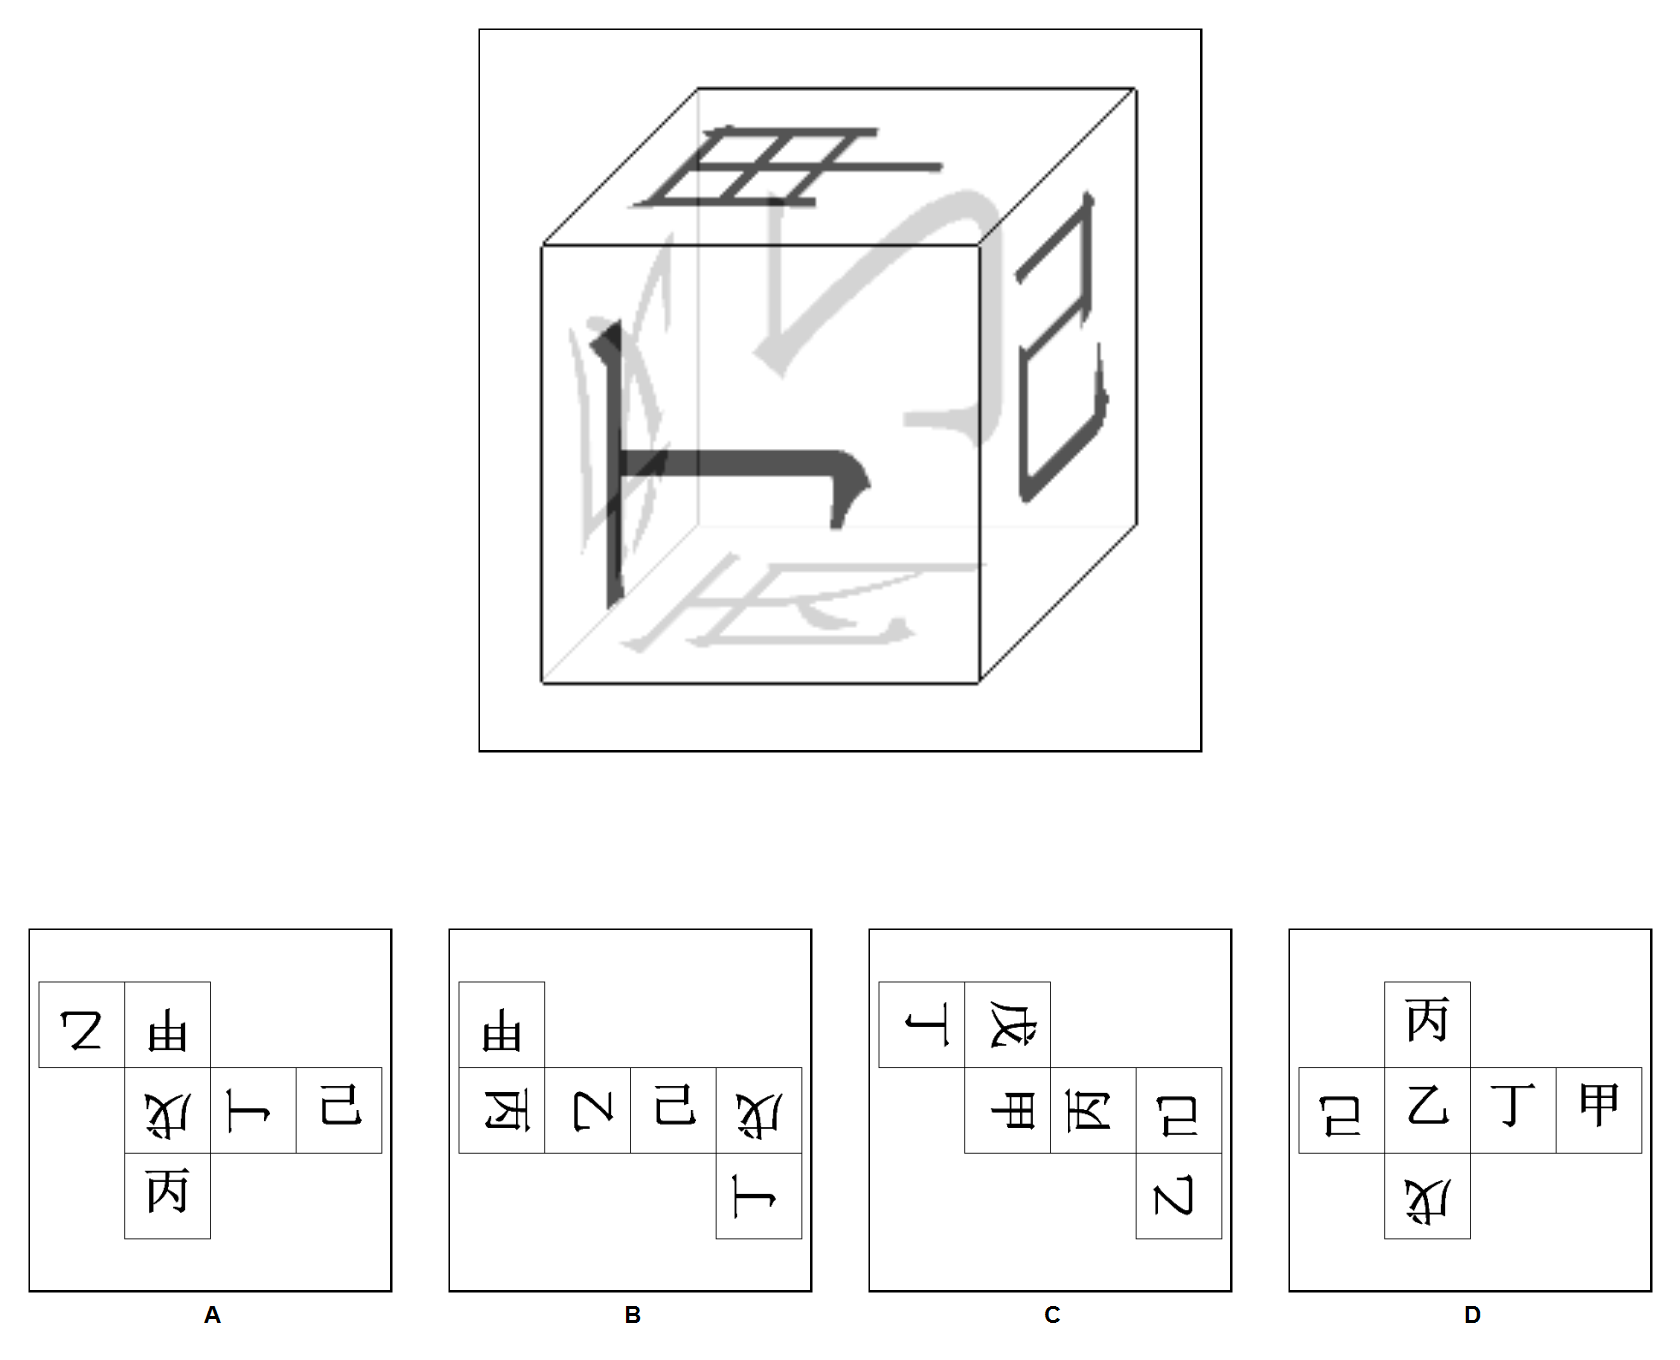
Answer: A